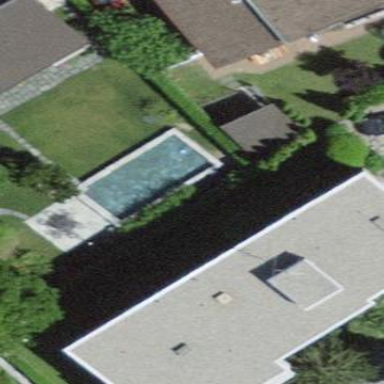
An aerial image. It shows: Swimming pool located in leisure land.